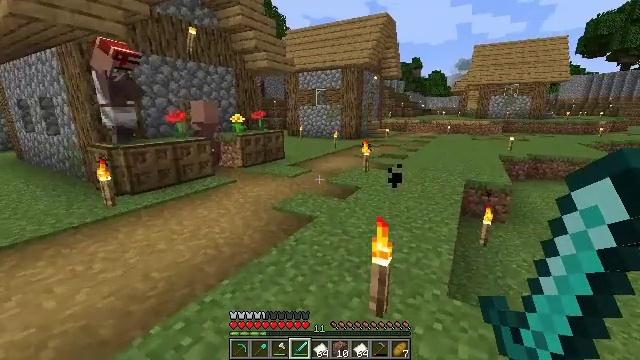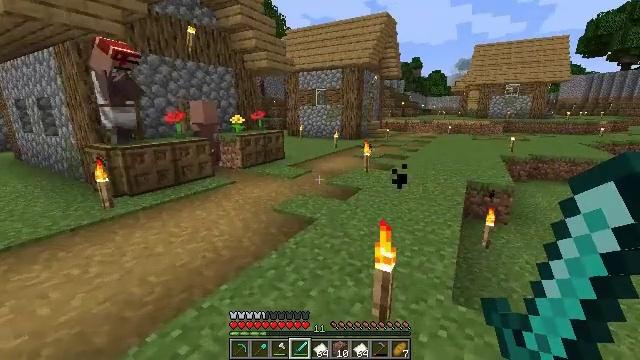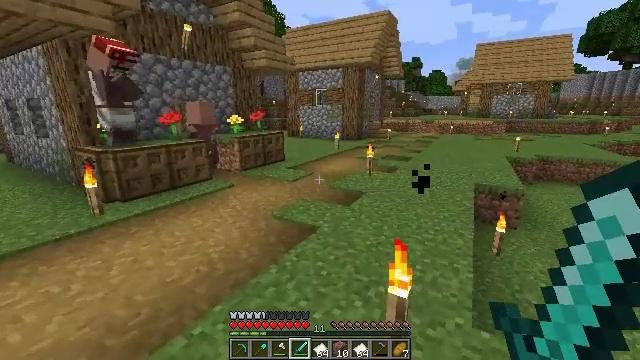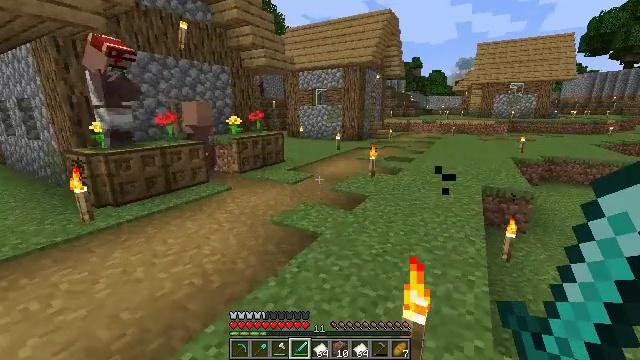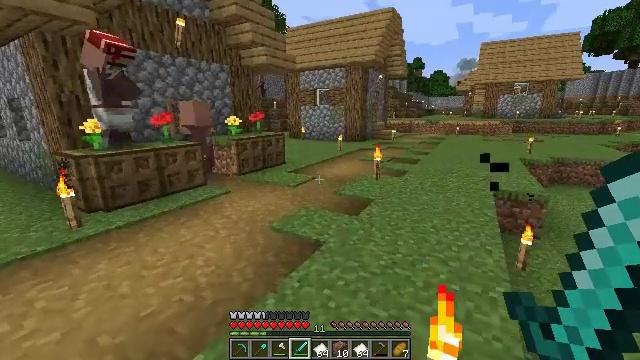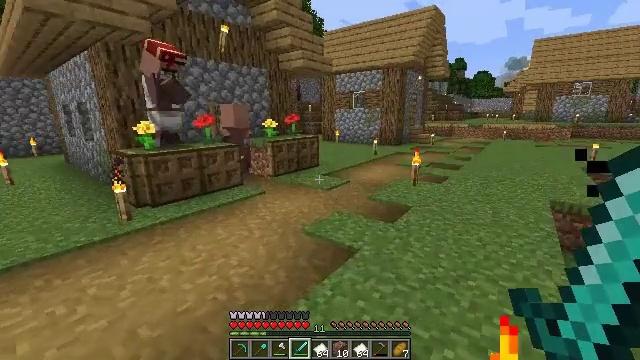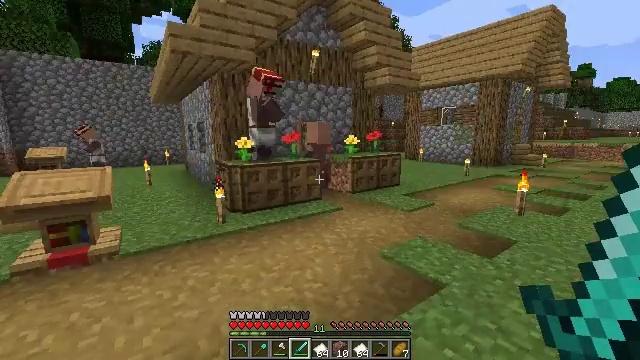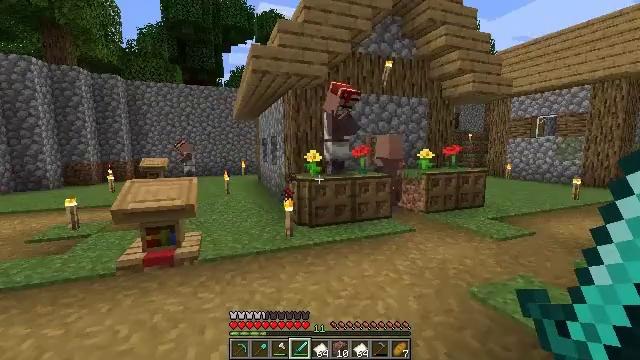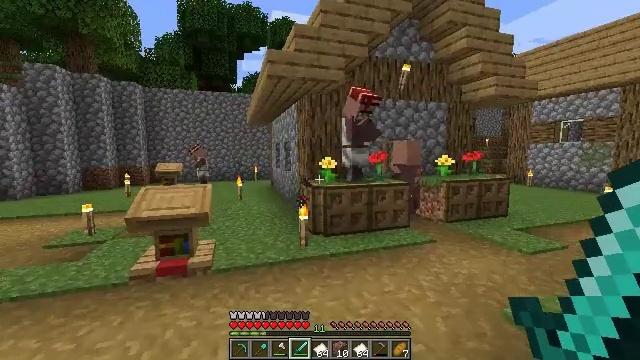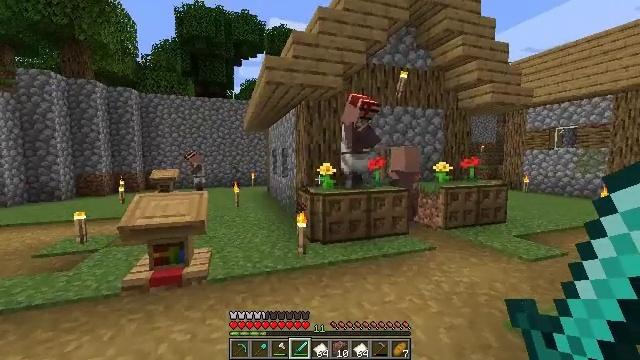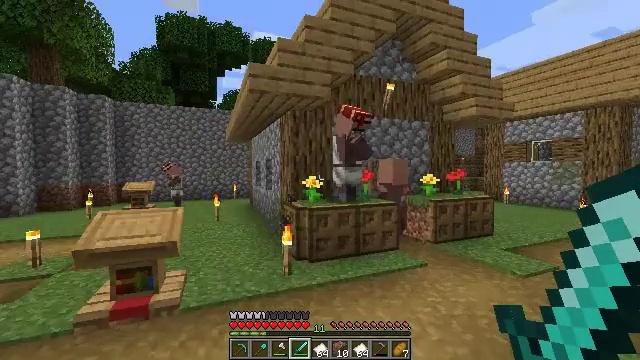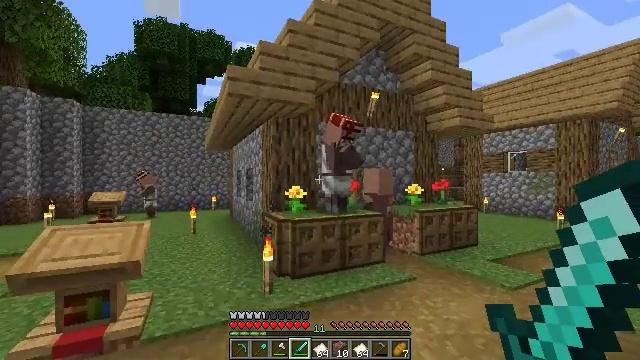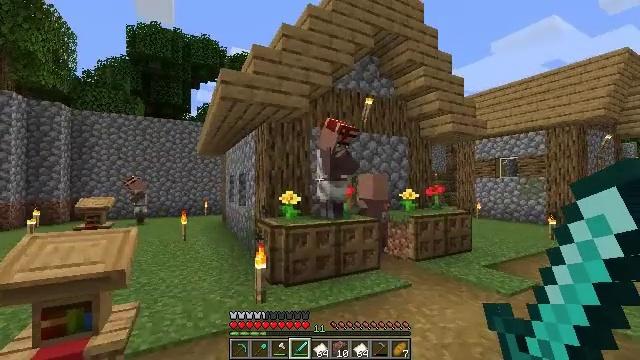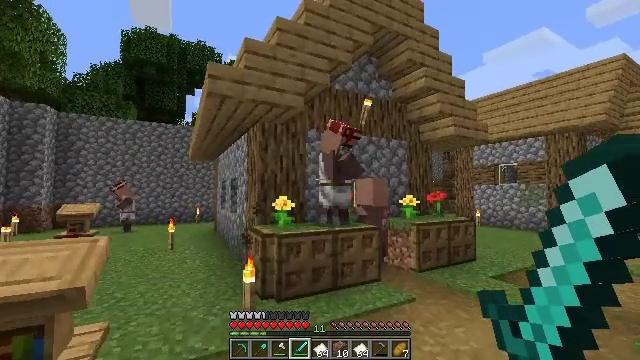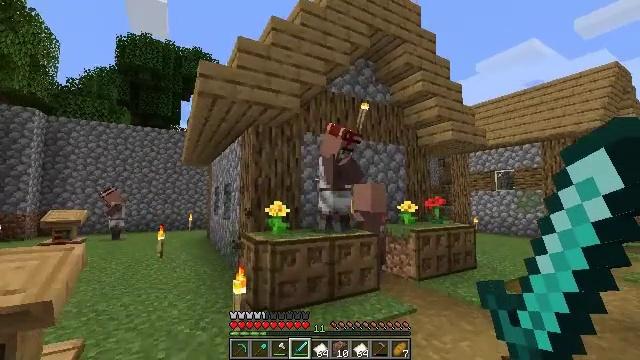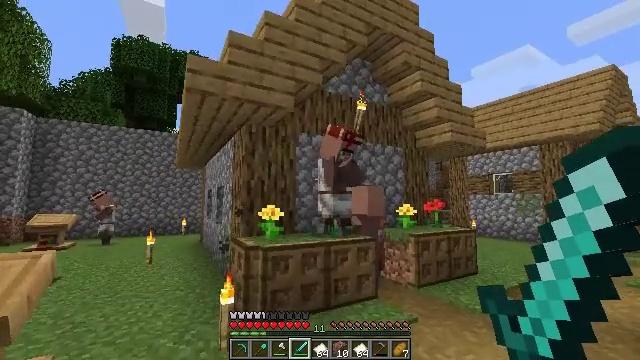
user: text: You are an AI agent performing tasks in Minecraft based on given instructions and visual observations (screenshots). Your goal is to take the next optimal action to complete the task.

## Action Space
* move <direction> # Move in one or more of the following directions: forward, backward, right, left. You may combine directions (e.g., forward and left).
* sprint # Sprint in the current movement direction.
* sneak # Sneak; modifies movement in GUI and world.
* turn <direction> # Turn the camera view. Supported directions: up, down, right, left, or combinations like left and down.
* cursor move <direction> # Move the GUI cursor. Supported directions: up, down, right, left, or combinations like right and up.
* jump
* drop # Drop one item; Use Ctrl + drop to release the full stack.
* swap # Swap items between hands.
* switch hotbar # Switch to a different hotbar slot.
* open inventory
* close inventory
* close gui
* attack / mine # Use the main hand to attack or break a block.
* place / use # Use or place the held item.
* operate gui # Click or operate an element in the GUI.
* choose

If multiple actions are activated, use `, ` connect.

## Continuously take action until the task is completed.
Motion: motion action
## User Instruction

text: Interact with the crafting table to obtain an emerald.
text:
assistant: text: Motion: move forward
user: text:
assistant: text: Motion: move forward
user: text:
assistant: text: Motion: move forward
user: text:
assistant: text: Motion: move forward
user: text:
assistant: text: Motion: move forward and move left, turn left
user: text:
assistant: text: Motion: move forward and move left, turn left and up
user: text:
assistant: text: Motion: move forward and move left, turn left and up
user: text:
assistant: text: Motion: move forward and move left, turn left and up
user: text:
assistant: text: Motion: move forward, turn up
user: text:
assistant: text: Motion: move forward, turn right and up
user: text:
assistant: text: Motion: move forward, turn right and up
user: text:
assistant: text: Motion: move forward, turn right and up
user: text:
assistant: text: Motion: move forward, turn up
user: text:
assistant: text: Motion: move forward, turn up
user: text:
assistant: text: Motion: move forward and move right, turn up
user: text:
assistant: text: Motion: move forward and move right
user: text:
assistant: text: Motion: move forward and move right
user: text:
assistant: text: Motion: move forward
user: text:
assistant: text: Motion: move forward, turn right
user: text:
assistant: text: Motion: move forward, turn right
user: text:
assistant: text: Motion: move forward, turn right
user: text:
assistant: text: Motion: move forward, turn right
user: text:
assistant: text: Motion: move forward
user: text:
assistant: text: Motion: move forward
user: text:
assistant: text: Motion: move forward
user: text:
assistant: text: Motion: move forward, use / place
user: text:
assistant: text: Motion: move forward, use / place
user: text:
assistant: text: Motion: move forward, use / place
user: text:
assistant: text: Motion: no_op
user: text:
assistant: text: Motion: no_op